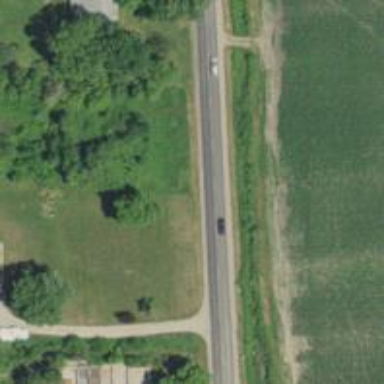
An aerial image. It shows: Primary highway.